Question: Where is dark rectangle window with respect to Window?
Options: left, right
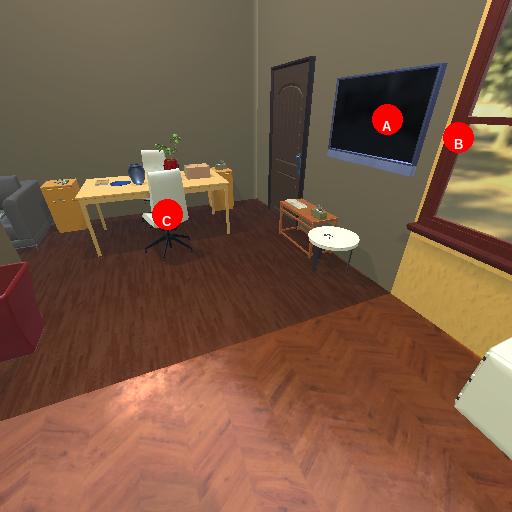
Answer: left